Field crop: maize
Growth stage: 2
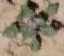
Species: chenopodium